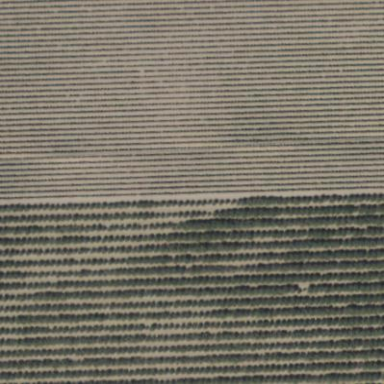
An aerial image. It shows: Beautiful vineyard in the countryside.